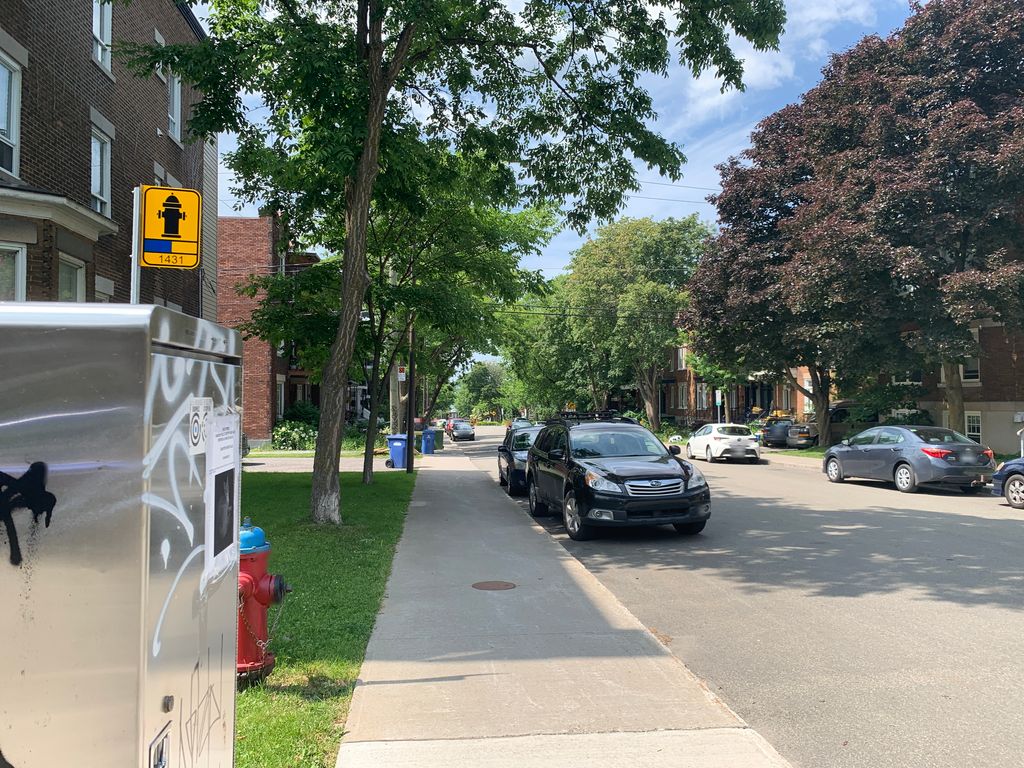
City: quebec_city